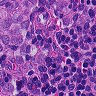
Metastatic tissue present: yes